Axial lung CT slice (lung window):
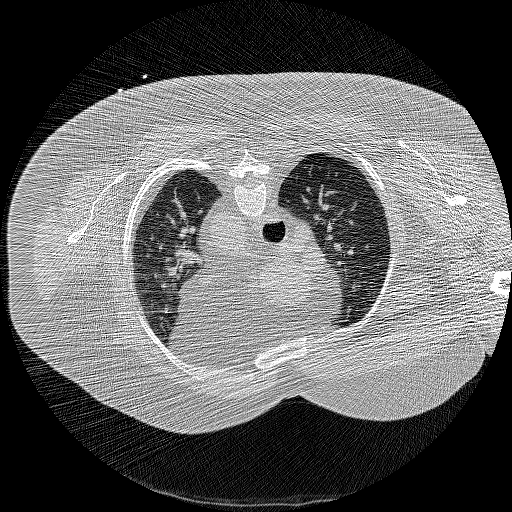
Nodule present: no